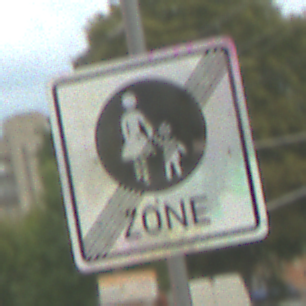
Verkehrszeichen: EndeFussgaengerzone
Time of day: MorningAfternoon
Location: Outdoor (Suburban)
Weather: PartlyCloudy
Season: NotSpecified
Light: Natural